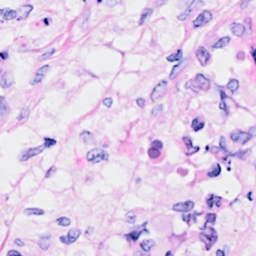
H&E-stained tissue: Breast